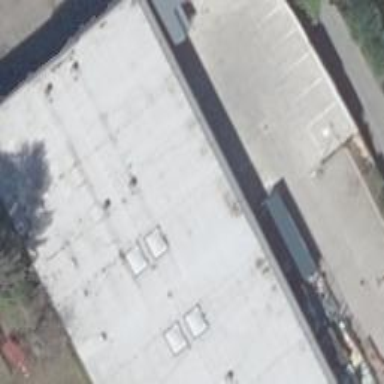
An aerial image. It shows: Car repair shop.